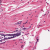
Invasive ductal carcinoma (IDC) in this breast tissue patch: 0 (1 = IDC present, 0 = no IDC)